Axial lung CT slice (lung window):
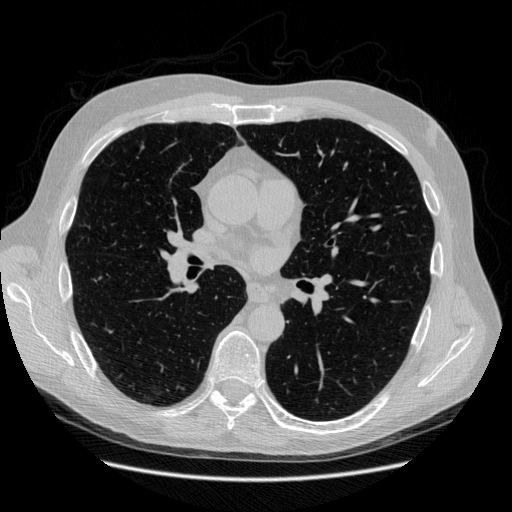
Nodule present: no